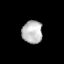
Tissue: prostate
Cell type: T cells
Senescence score: 0.3202
Nuclear area (px): 454
Mean DAPI intensity: 187.198